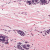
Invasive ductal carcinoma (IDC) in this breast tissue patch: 0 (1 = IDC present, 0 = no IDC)